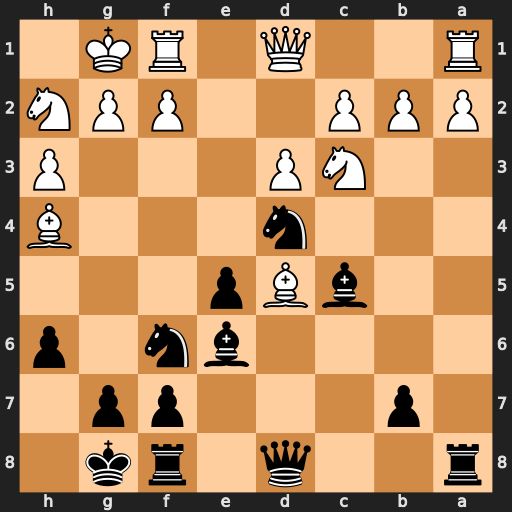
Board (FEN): r2q1rk1/1p3pp1/4bn1p/2bBp3/3n3B/2NP3P/PPP2PPN/R2Q1RK1
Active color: b
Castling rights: -
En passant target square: -
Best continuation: Bxd5 Bxf6 gxf6 Nxd5 Qxd5